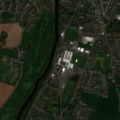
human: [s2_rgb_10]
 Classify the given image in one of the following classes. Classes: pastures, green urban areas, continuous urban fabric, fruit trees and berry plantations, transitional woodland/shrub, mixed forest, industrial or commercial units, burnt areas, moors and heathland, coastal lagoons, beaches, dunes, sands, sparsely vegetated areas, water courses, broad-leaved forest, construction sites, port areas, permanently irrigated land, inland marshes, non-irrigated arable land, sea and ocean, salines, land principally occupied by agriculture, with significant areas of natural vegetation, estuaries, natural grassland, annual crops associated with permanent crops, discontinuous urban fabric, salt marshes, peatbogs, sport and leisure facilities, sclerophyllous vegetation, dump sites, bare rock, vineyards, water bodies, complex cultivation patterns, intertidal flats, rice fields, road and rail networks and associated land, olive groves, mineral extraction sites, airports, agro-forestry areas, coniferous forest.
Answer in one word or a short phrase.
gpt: discontinuous urban fabric, industrial or commercial units, non-irrigated arable land, pastures